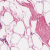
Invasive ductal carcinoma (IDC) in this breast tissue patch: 0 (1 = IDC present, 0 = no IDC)